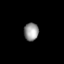
Tissue: lung
Cell type: Epithelial cells
Senescence score: 0.1598
Nuclear area (px): 255
Mean DAPI intensity: 150.553